Field crop: maize
Growth stage: 2
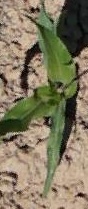
Species: maize